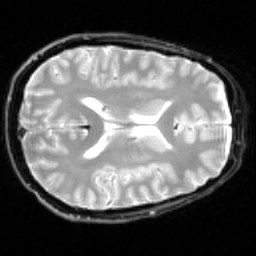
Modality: inplaneT2
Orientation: axial
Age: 50
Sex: male